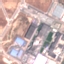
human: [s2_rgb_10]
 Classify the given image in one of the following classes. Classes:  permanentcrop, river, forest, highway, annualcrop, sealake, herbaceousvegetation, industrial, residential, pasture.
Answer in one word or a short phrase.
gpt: Industrial